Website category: phone
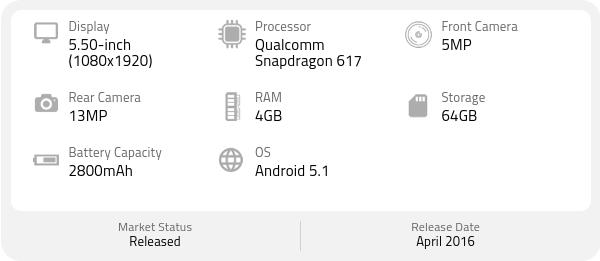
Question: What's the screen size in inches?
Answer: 5.50-inch

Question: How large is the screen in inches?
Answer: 5.50-inch

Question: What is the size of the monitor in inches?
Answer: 5.50-inch

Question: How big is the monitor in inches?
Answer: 5.50-inch

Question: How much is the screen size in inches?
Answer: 5.50-inch

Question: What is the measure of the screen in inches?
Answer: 5.50-inch

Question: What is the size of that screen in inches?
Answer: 5.50-inch

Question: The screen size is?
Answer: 5.50-inch

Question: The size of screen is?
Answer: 5.50-inch

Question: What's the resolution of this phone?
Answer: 1080x1920

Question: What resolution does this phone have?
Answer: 1080x1920

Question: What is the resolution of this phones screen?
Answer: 1080x1920

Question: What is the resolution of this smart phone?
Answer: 1080x1920

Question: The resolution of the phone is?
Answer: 1080x1920

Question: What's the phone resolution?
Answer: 1080x1920

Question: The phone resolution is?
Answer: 1080x1920

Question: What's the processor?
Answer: Qualcomm Snapdragon 617

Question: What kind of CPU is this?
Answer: Qualcomm Snapdragon 617

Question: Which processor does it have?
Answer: Qualcomm Snapdragon 617

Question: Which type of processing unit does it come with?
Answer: Qualcomm Snapdragon 617

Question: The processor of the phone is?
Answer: Qualcomm Snapdragon 617

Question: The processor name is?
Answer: Qualcomm Snapdragon 617

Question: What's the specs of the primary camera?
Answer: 13MP

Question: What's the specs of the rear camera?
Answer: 13MP

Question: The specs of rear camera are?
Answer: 13MP

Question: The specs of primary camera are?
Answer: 13MP

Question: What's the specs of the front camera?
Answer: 5MP

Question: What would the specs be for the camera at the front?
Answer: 5MP

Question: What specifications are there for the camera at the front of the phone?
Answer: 5MP

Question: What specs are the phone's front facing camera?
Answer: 5MP

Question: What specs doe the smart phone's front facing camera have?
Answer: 5MP

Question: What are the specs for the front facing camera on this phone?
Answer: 5MP

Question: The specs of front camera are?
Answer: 5MP

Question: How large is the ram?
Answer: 4GB

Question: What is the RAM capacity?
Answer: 4GB

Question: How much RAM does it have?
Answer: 4GB

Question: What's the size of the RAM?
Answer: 4GB

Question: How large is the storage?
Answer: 64GB

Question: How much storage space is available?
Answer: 64GB

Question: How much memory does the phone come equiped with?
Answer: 64GB

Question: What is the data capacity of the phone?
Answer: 64GB

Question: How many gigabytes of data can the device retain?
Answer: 64GB

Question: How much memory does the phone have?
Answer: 64GB

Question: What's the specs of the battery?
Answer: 2800mAh

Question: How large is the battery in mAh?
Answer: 2800mAh

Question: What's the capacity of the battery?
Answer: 2800mAh

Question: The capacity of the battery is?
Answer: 2800mAh

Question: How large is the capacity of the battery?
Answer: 2800mAh

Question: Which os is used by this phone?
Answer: Android 5.1

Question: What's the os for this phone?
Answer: Android 5.1

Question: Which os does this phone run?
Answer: Android 5.1

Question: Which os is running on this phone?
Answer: Android 5.1

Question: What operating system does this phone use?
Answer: Android 5.1

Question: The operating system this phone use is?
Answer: Android 5.1

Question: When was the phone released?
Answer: April 2016

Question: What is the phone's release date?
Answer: April 2016

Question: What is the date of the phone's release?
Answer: April 2016

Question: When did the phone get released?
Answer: April 2016

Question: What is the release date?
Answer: April 2016

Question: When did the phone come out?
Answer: April 2016

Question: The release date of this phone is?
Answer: April 2016